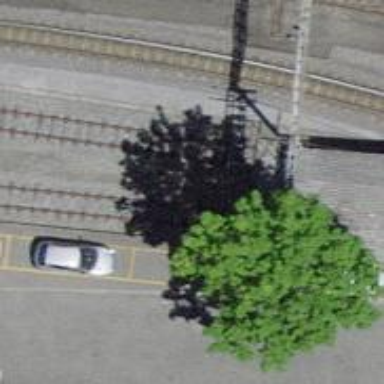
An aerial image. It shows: Railway buffer stop.